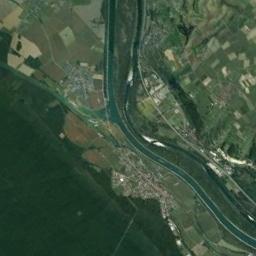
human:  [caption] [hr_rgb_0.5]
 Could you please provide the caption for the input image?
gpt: Many trees are around the river .

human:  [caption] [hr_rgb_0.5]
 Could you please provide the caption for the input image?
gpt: The river goes through farmland and grass .

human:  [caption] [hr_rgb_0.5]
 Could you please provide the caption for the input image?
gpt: Some dark green rivers are flanked by some fields and residential areas and a forest is next to the rivers .

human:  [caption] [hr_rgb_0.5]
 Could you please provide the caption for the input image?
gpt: A green river curved like an arc, With tributaries, On both sides of the shore are green and tan mixed land, With large buildings .

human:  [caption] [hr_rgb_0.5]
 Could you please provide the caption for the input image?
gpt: There are many farmlands and buildings near the river .